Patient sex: F
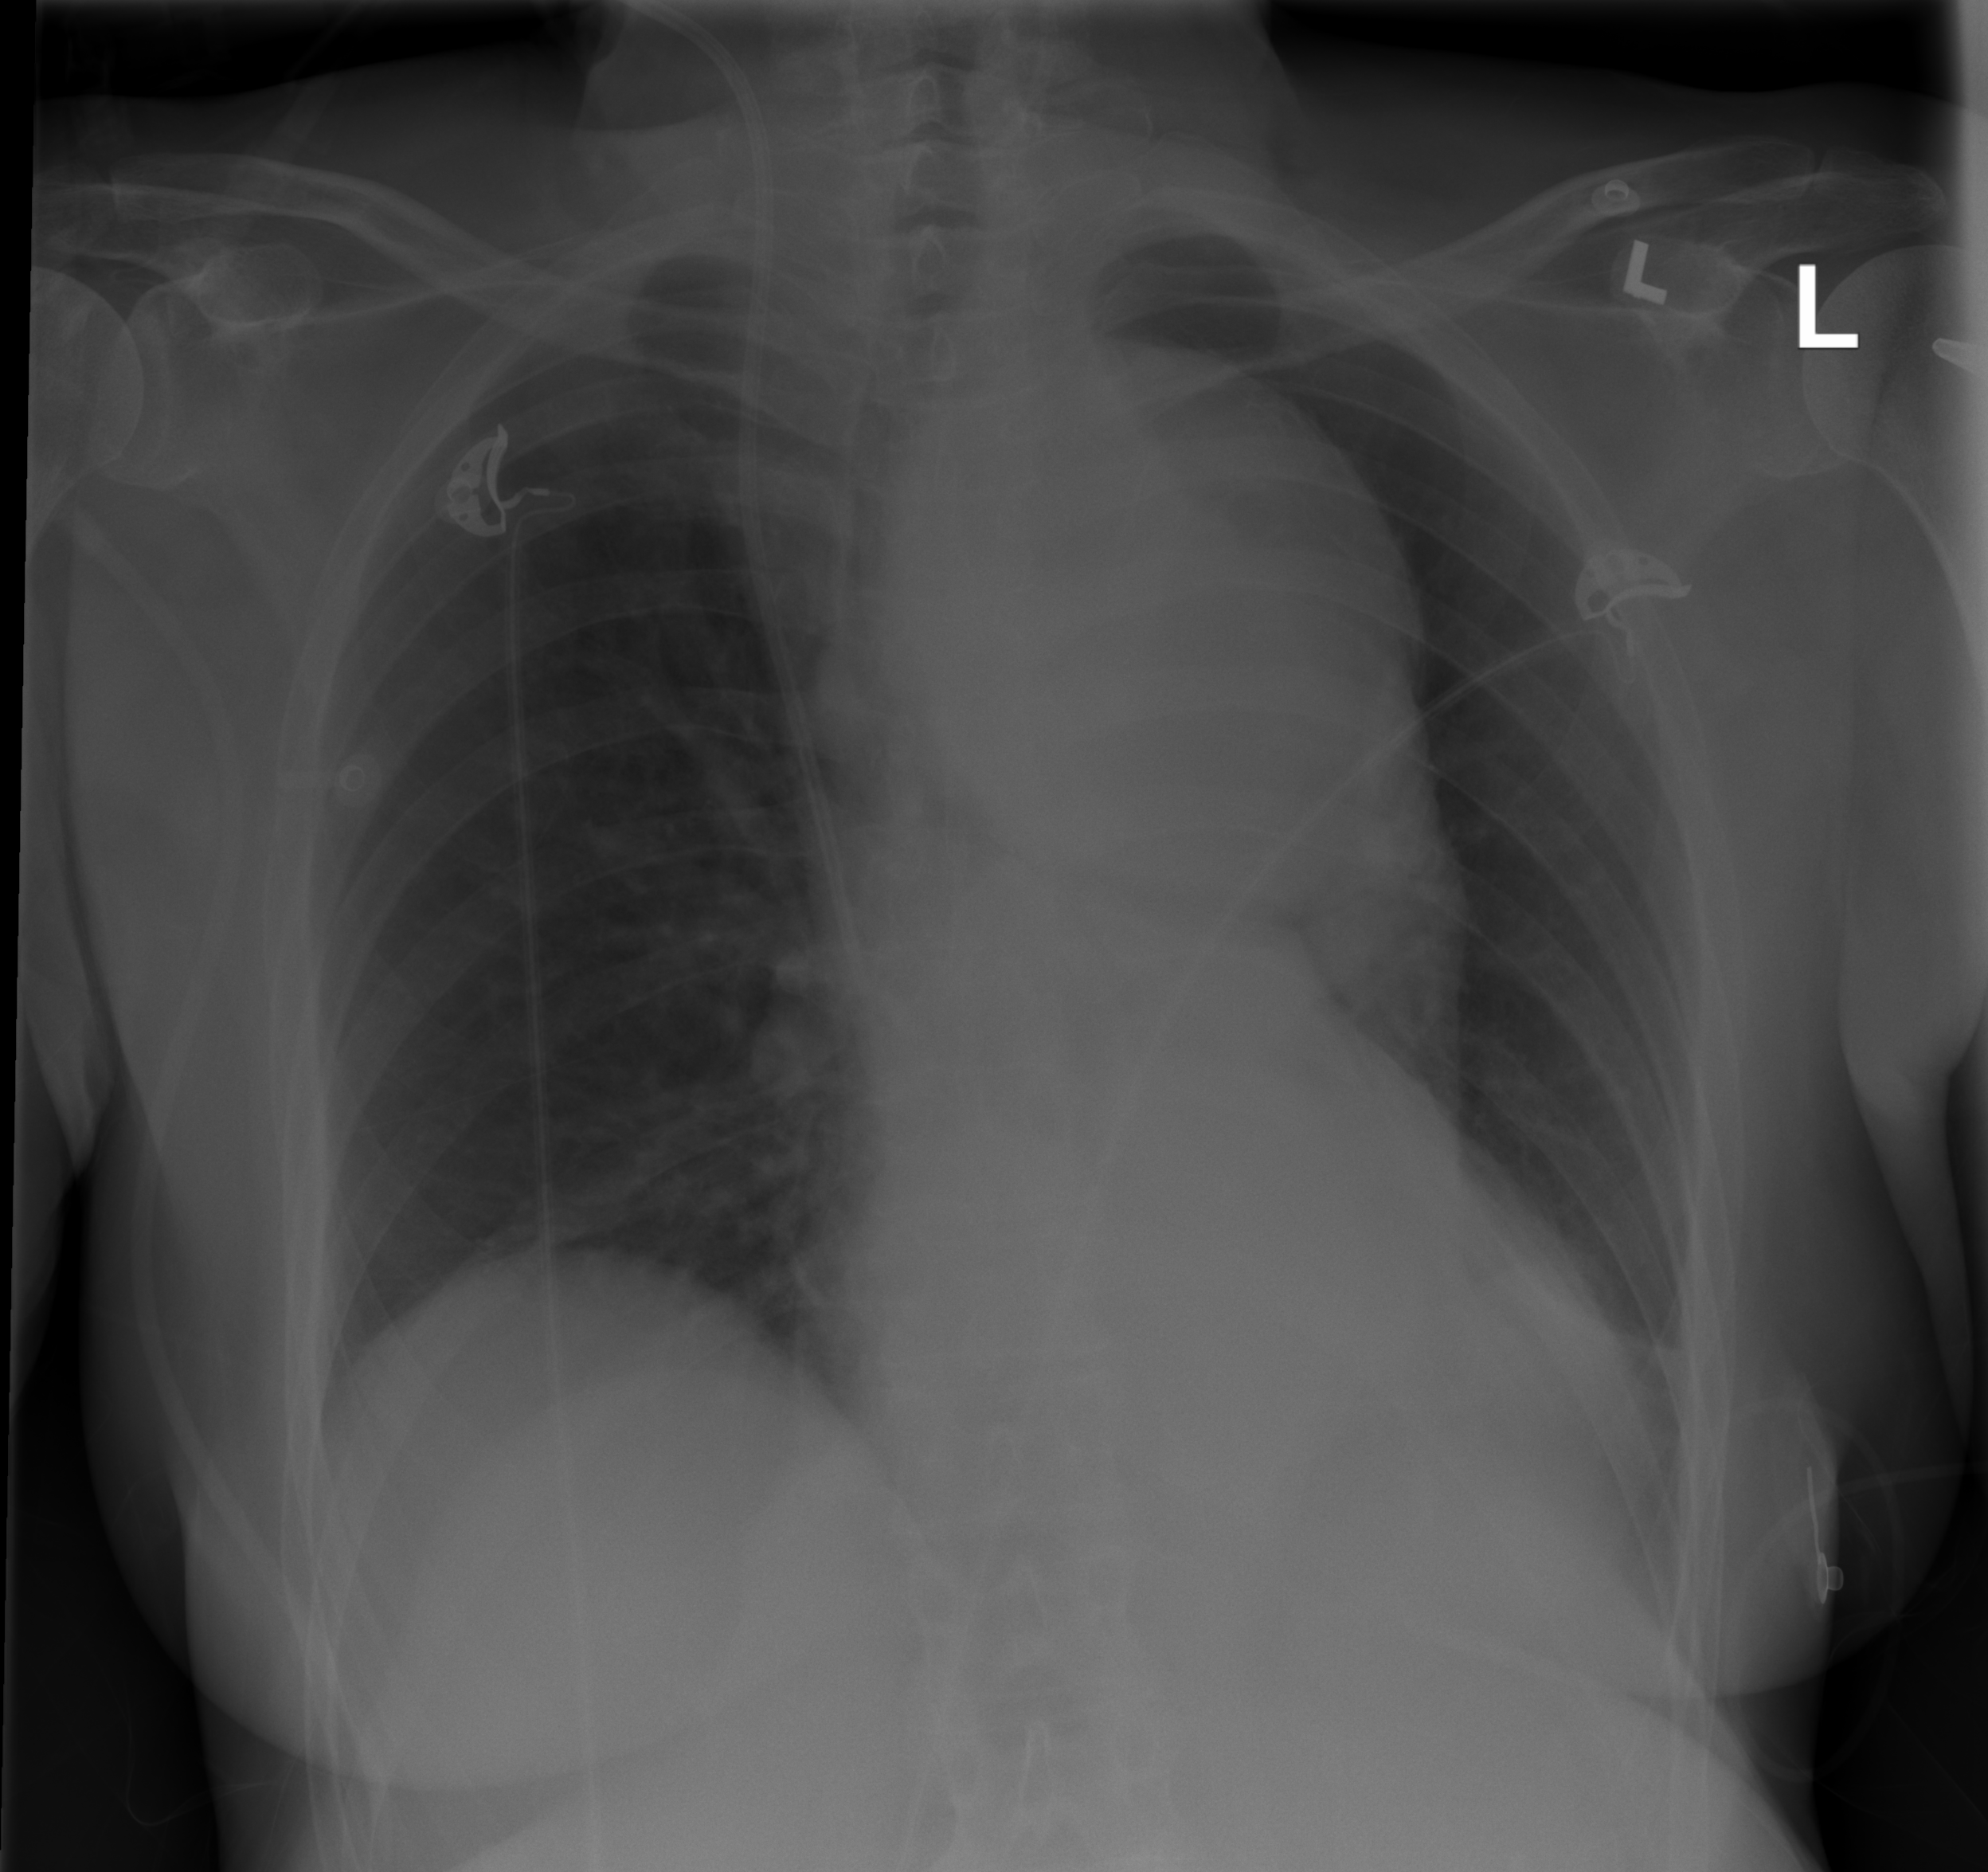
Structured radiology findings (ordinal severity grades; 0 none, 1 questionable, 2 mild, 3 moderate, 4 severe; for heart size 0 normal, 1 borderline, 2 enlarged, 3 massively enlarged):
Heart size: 0
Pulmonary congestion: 0
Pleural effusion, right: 0
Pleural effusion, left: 1
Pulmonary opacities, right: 0
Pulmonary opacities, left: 0
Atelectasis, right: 0
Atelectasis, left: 2